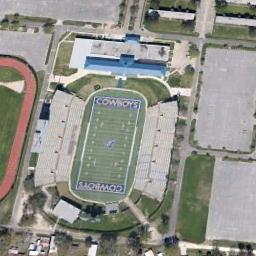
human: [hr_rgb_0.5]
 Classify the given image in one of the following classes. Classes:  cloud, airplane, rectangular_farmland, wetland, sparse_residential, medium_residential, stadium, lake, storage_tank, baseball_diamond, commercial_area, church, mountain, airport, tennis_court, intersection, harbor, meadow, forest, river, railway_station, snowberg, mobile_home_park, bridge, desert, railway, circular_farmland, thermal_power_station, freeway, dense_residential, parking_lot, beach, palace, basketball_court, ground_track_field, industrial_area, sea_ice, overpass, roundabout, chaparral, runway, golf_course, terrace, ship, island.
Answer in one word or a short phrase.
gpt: stadium